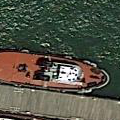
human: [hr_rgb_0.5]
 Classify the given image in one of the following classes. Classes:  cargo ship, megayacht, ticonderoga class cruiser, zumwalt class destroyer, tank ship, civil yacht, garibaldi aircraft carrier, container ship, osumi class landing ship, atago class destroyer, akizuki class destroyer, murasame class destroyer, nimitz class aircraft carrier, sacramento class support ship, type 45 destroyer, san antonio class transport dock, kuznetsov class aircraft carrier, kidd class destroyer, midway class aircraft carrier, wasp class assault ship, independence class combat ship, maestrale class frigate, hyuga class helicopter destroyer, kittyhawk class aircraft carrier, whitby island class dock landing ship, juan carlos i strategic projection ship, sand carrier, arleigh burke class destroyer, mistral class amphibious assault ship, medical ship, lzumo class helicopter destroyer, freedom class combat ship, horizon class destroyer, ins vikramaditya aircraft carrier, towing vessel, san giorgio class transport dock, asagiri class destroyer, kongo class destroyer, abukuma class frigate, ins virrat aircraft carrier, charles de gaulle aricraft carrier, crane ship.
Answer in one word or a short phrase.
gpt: Towing vessel